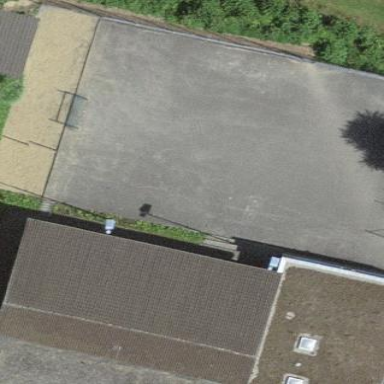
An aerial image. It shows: Soccer pitch with asphalt surface.